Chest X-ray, AP view. Patient: 58 years old, sex M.
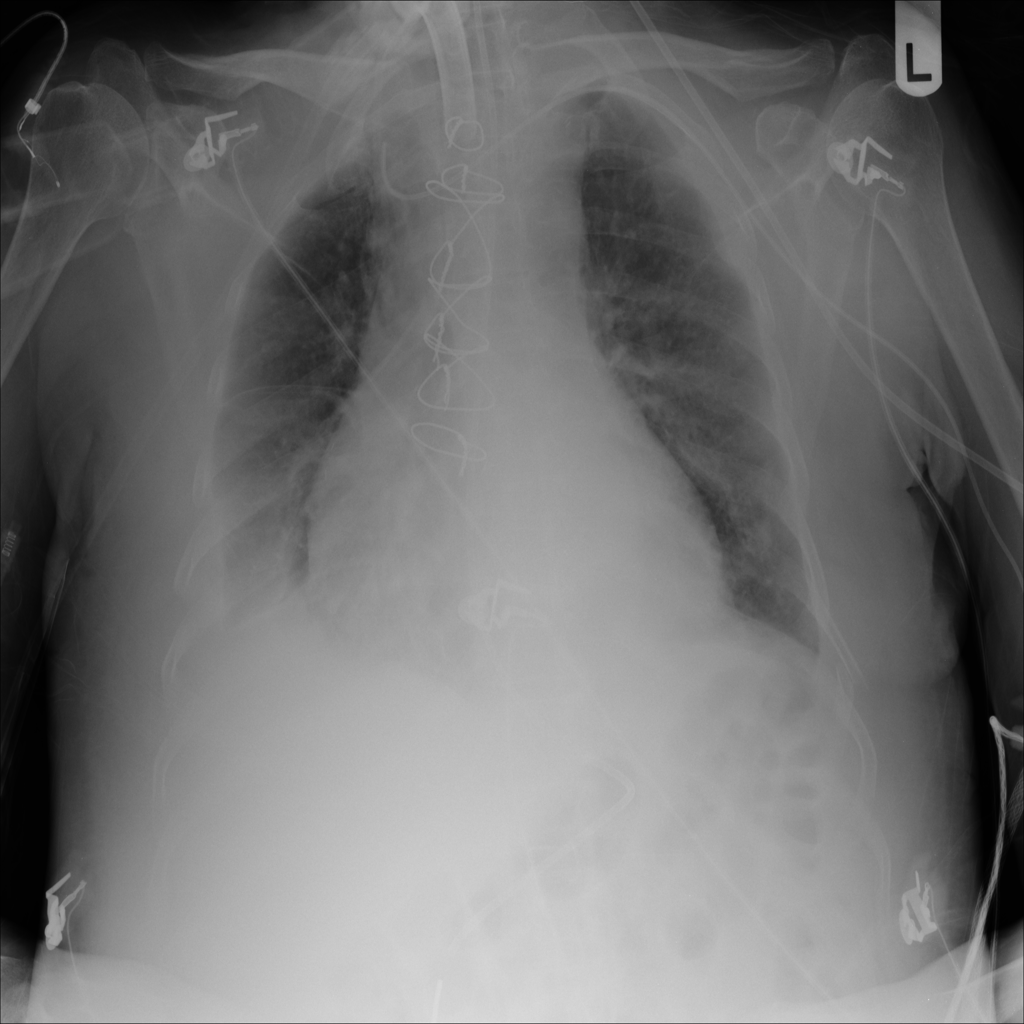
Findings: Effusion